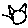
Label: cat